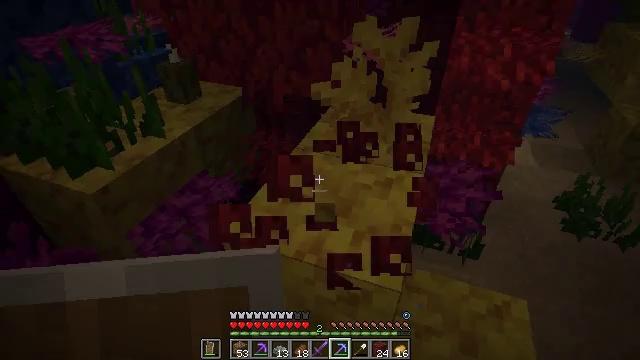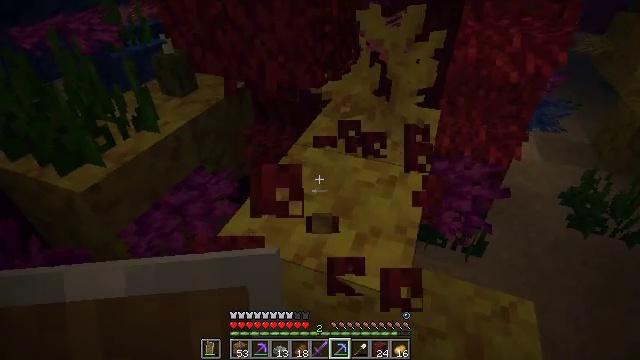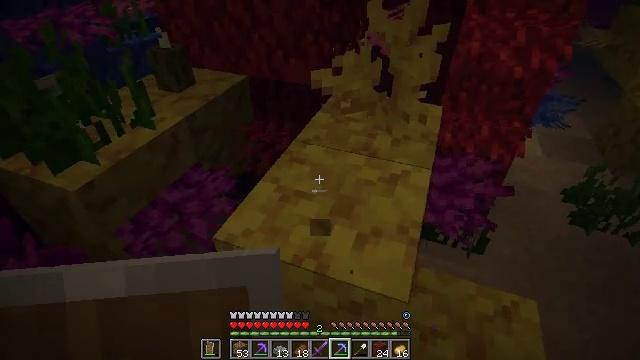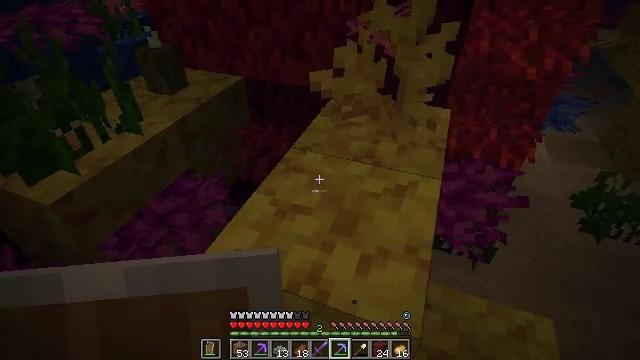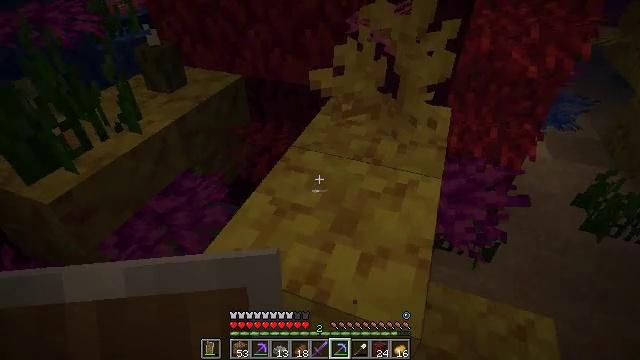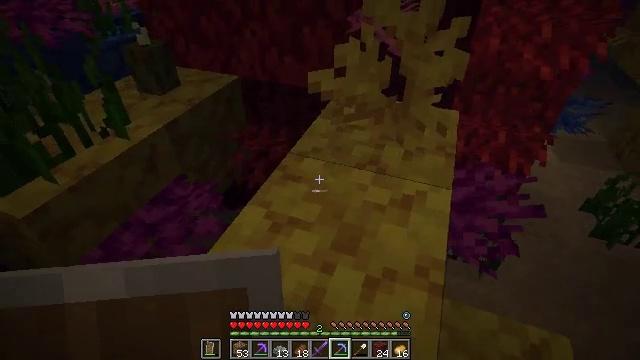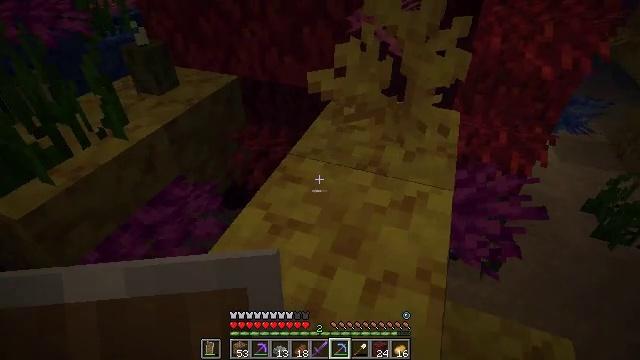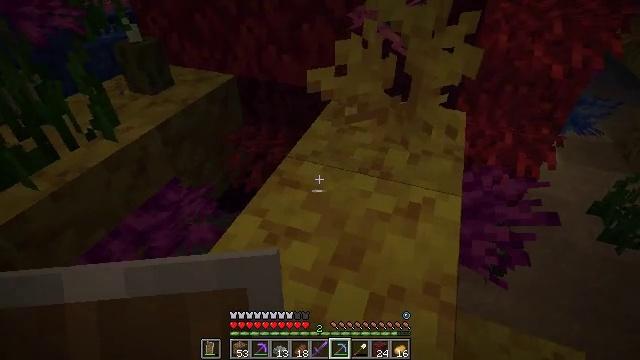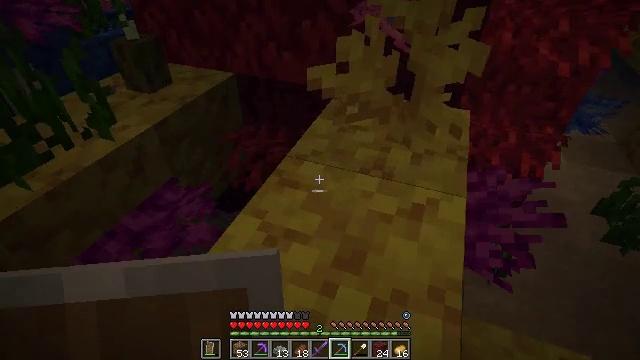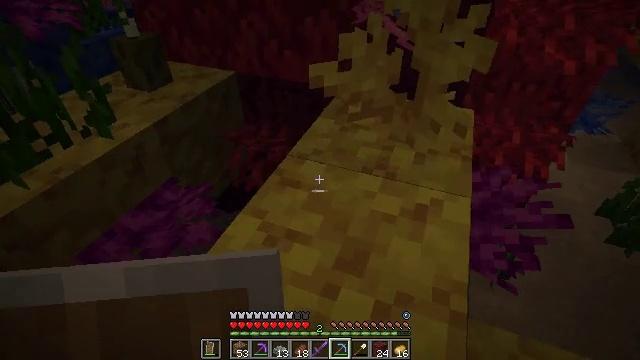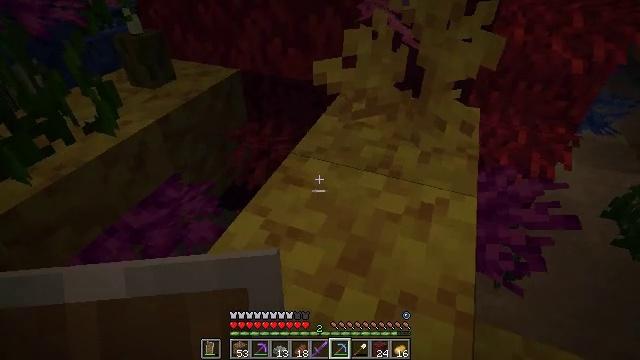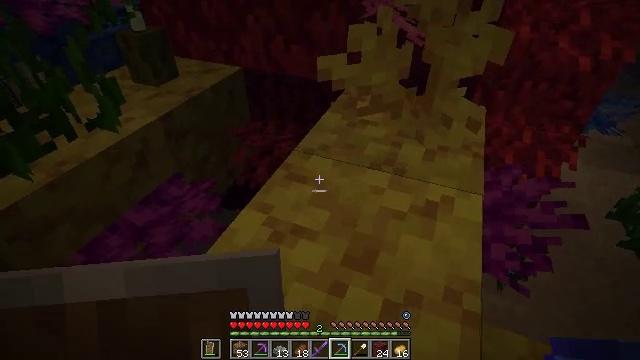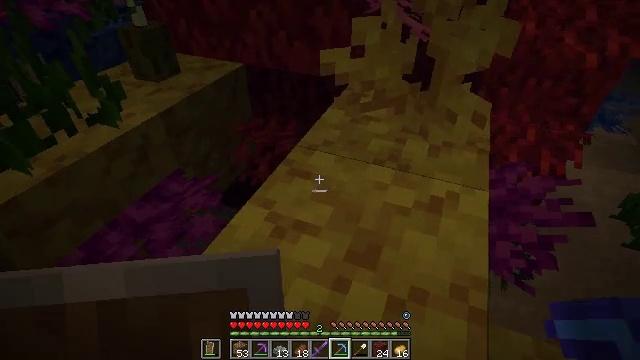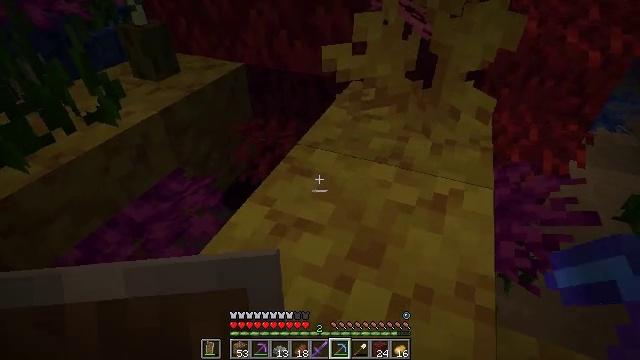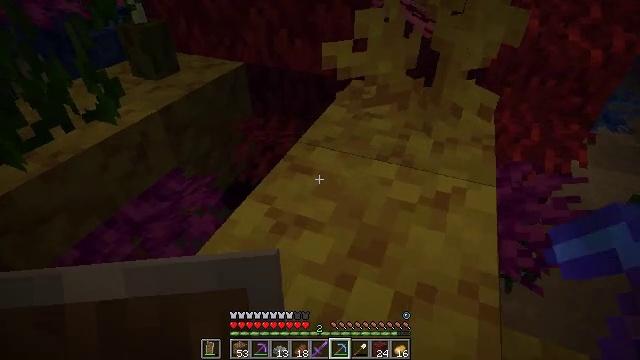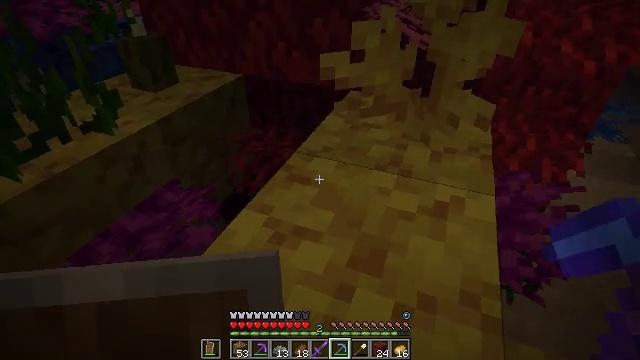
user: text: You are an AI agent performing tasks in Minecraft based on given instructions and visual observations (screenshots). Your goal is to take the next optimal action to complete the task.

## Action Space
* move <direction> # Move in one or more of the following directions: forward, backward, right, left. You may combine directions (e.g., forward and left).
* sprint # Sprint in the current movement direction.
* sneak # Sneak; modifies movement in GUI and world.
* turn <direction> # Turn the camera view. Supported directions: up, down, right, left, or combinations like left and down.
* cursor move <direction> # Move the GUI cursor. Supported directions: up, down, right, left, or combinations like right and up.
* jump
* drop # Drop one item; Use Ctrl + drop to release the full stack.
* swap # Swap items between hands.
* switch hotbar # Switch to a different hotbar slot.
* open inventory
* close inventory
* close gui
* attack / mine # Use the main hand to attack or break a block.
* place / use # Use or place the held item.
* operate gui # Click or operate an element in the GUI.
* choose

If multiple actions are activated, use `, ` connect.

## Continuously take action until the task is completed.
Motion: motion action
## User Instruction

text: Collect the fire coral wall fan from the ocean.
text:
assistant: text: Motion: move forward, turn down
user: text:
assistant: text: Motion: move forward
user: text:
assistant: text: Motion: move forward
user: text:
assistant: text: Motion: move forward
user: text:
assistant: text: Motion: no_op
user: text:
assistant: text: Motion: no_op
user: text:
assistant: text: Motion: no_op
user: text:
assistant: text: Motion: no_op
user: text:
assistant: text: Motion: no_op
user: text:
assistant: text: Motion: no_op
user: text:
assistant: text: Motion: no_op
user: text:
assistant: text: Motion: no_op
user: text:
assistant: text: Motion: no_op
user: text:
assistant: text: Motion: no_op
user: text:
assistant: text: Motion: turn up
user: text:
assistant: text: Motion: move forward, turn up
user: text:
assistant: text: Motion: move forward, turn up, jump
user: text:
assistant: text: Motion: move forward, turn up, jump
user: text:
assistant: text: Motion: move forward, turn up, jump
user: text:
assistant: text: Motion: move forward, turn up, jump
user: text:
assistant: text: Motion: move forward, turn up, jump
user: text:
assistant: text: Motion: move forward, turn up, jump
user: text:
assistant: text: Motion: move forward, turn up, jump
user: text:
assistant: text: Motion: move forward, jump
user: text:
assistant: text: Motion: move forward, jump
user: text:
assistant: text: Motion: move forward, jump
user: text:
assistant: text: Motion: move forward, jump
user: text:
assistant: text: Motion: move forward, turn right, jump
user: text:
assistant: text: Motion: move forward, turn right, jump
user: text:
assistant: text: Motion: move forward, turn right, jump